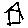
Label: house